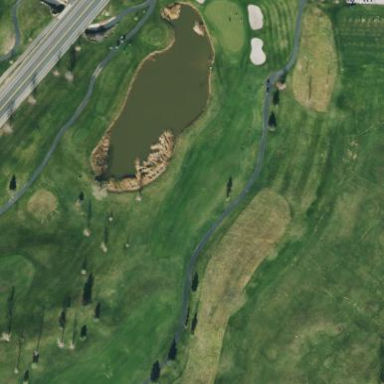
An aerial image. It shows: Golf course feature - lateral water hazard surrounded by water.